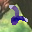
Label: 2